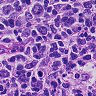
Metastatic tissue present: no